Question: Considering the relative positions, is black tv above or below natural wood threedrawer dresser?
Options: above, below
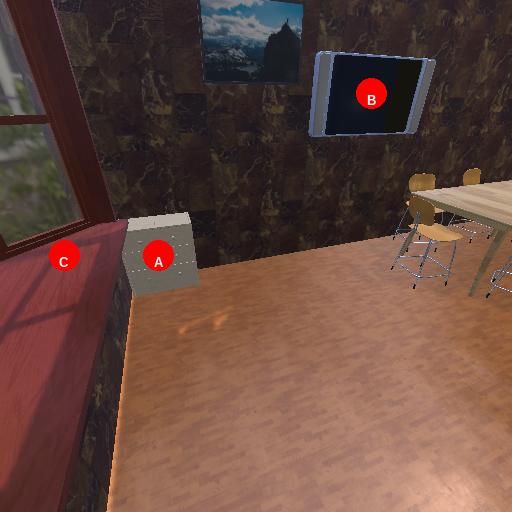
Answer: above